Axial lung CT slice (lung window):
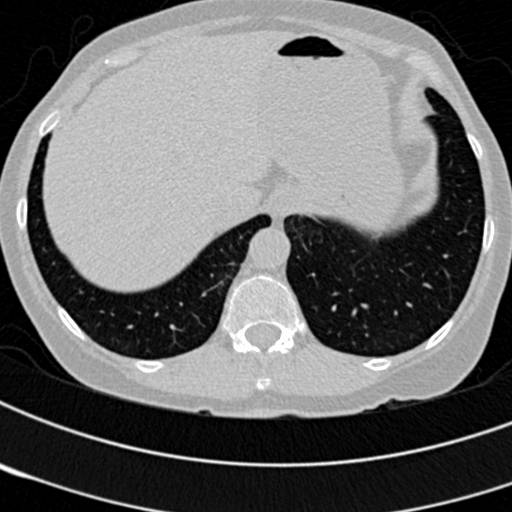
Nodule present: no